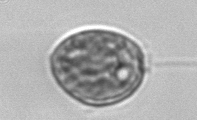
Label: Prorocentrum